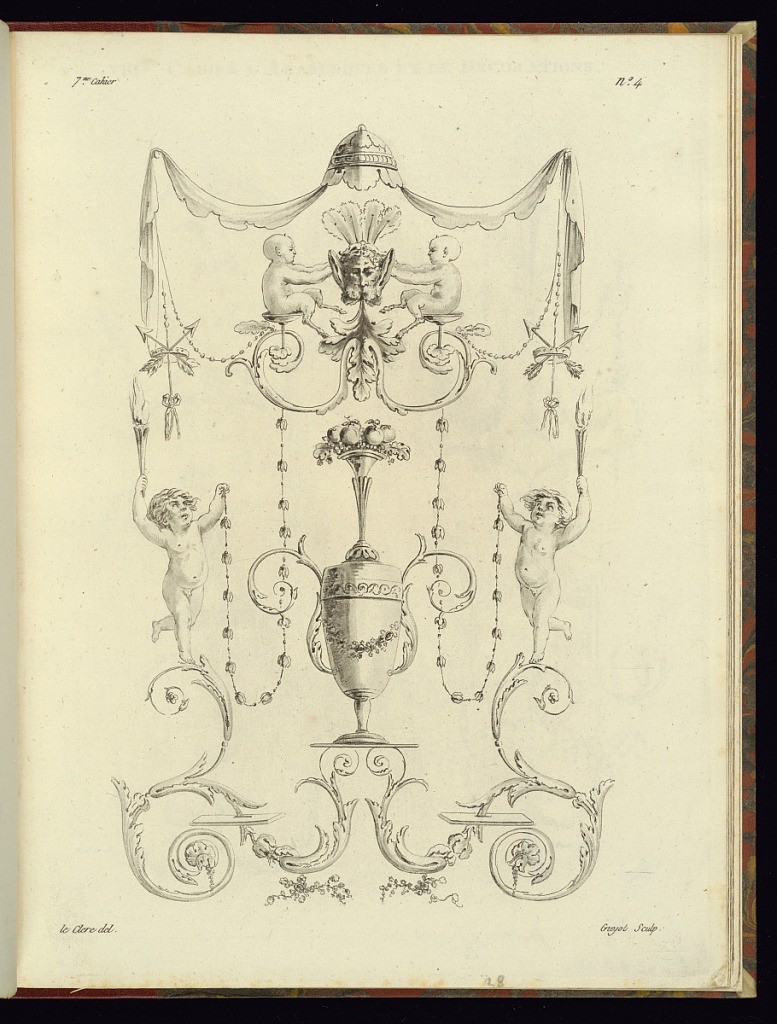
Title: Arabesque Design
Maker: Pierre Thomas Le Clerc, French, ca. 1740 - ca. 1796
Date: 1788
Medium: Etching and aquatint on laid paper
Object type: Print
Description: Arabesque ornament design with neoclassical motifs. Hanging textile, arrows, and festoons of flowers, a mask with feathers, two child satyrs, two putto holding flaming torches, a central vase with fruit, scrolling acanthus leaves, fleurons, s-scrolls, and rosettes. The plate is signed and numbered.